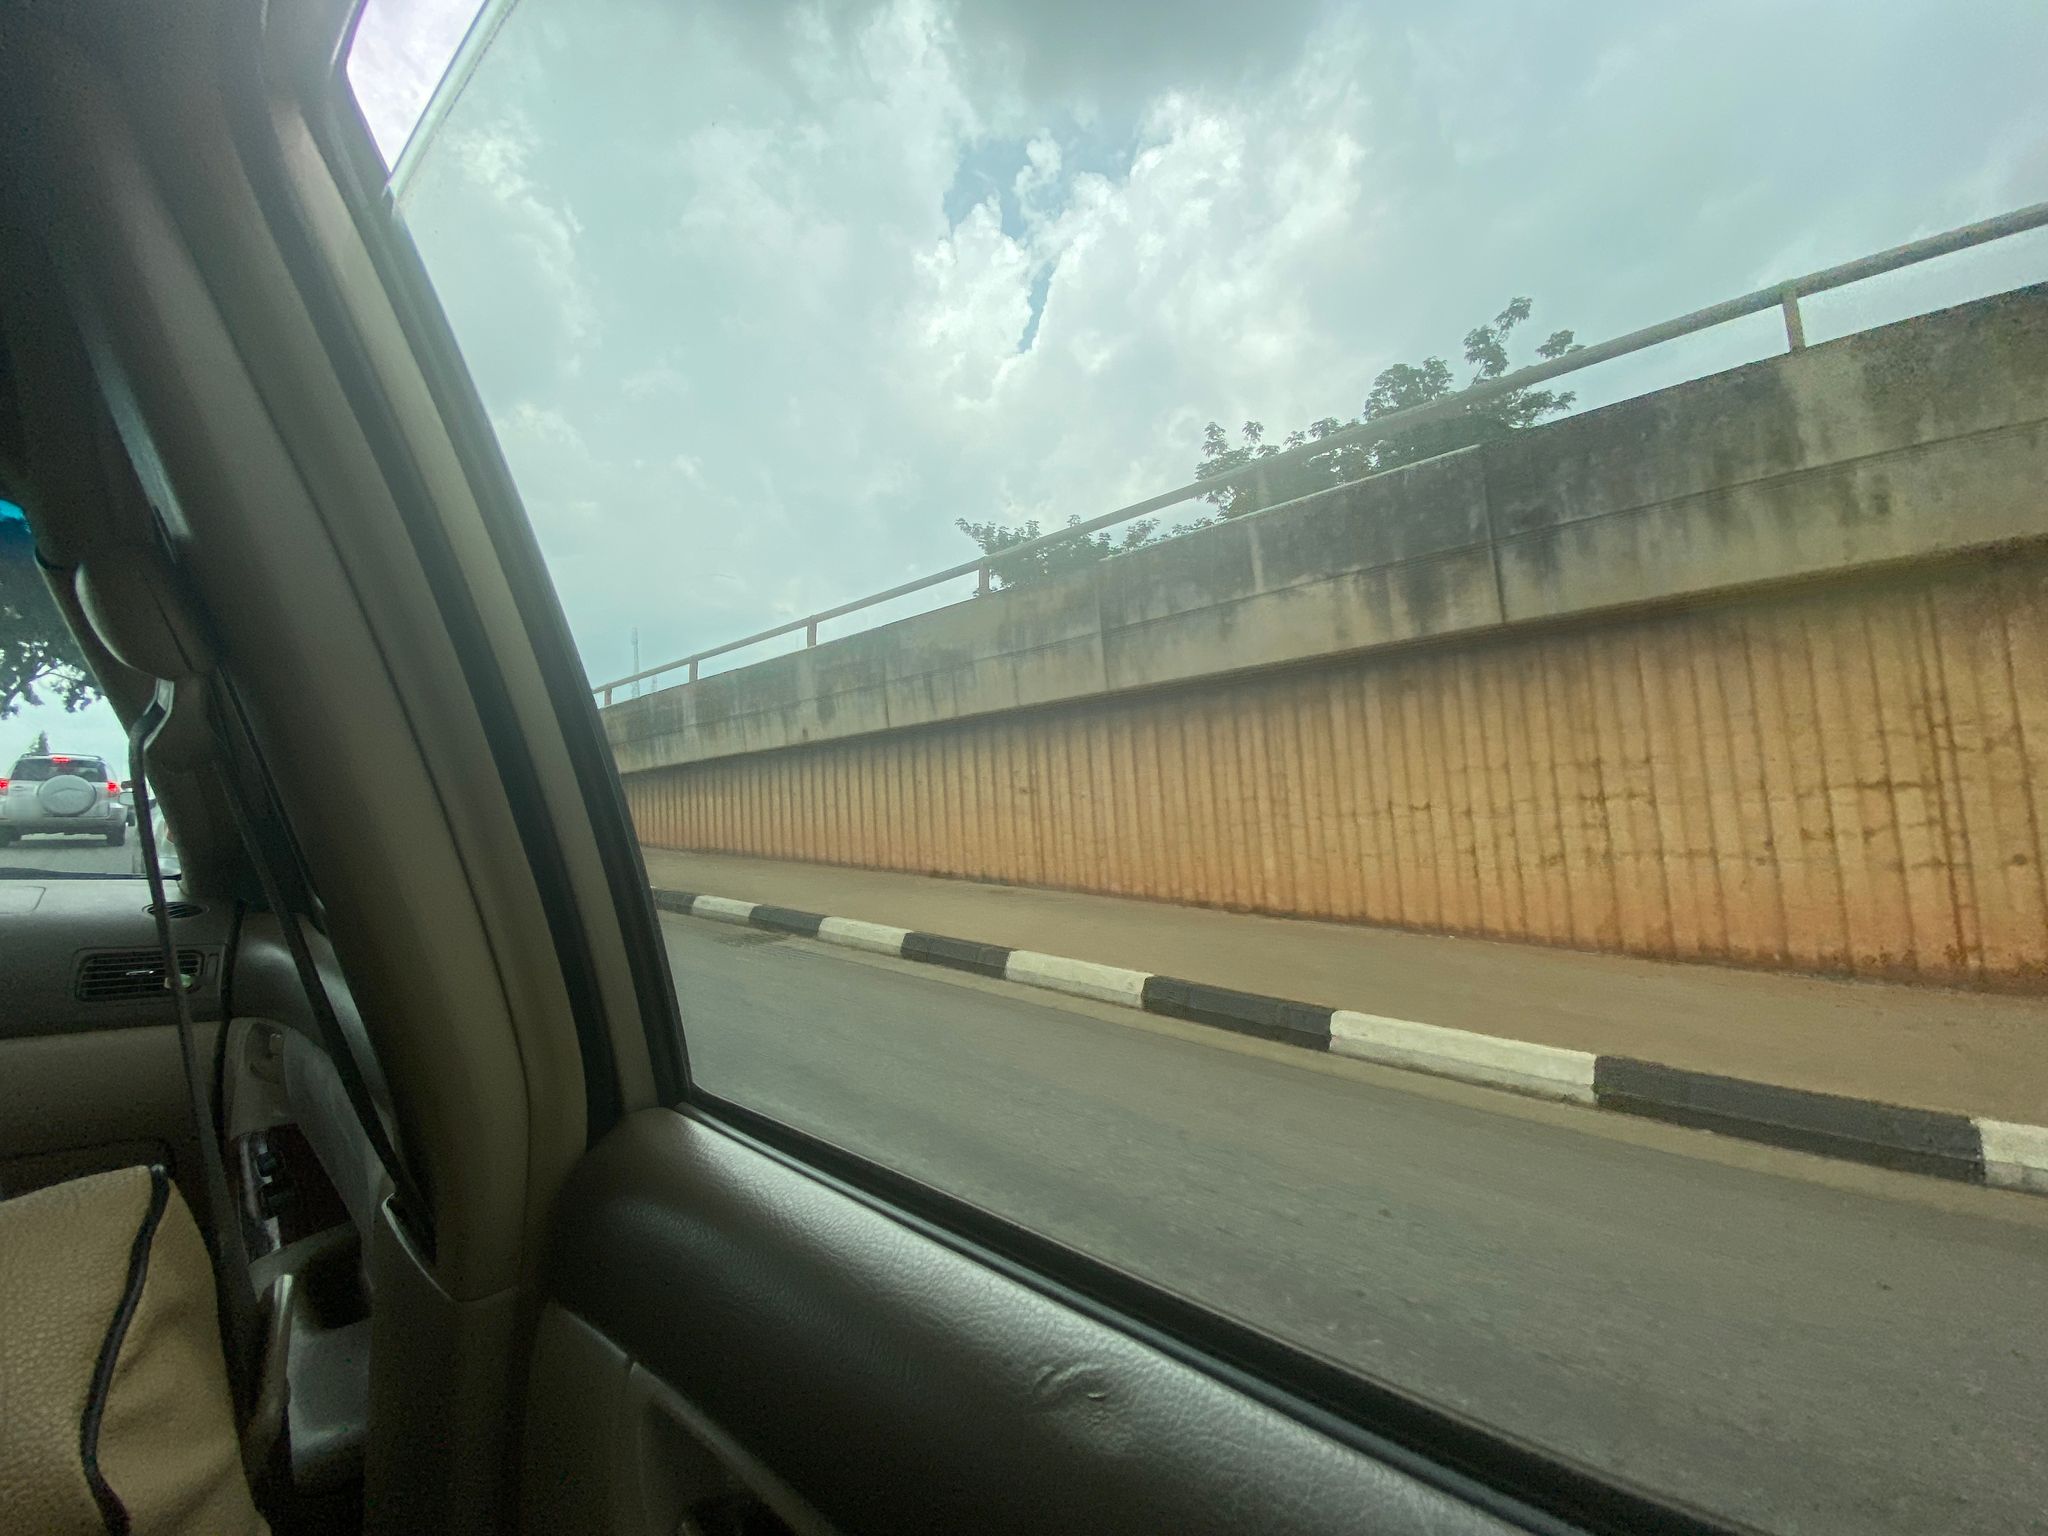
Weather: rainy
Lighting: day
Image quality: good
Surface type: driving surface
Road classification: trunk, trunk_link
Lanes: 2.0
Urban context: urban centre
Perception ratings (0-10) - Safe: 1.65, Lively: 2.54, Beautiful: 0.36, Boring: 8.16, Depressing: 6.54, Wealthy: 1.3